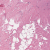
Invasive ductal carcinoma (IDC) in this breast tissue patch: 0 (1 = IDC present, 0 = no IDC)